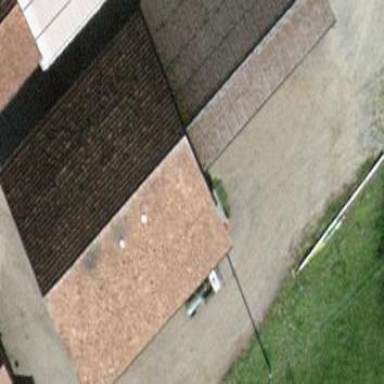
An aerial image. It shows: Building with tiled roof.